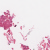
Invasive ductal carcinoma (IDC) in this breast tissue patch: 0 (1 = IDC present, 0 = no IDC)